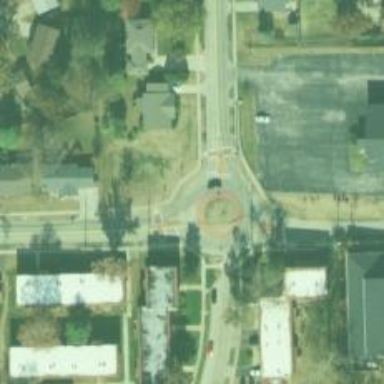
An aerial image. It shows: Residential road with roundabout.